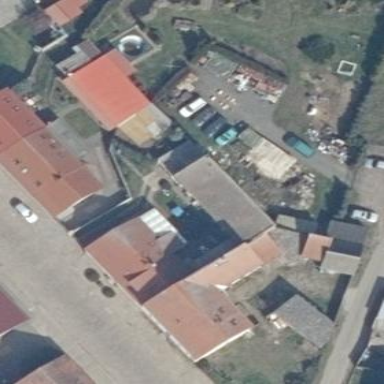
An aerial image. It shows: Building.